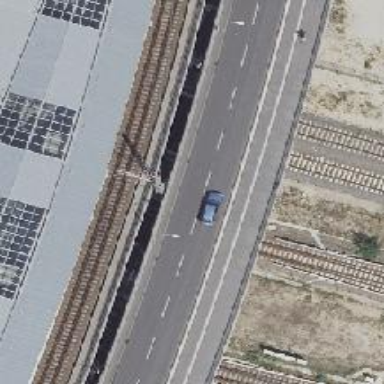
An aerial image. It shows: Light rail railway line with electrified rails.